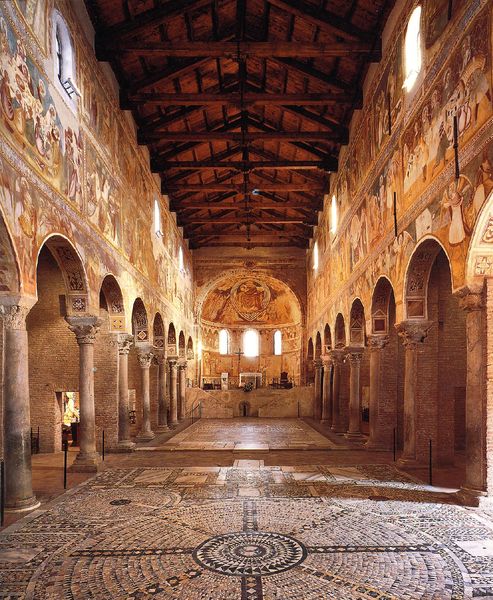
Titel: Ehemalige Benediktinerabtei Pomposa
Standort: Pomposa (EU - I - Emilia-Romagna)
Schlagwörter: gemälde, fenster, holz, säulen, kirche, boden, decke, kreis, wandmalerei, bögen, holzdecke, mosaik, altar, kapitelle, langhaus, rom, kirchenschiff, mittelschiff, dreischiffig, apsis, fresken, chor, basilika, romanisch, frühchristlich, ravenna, offener dachstuhl